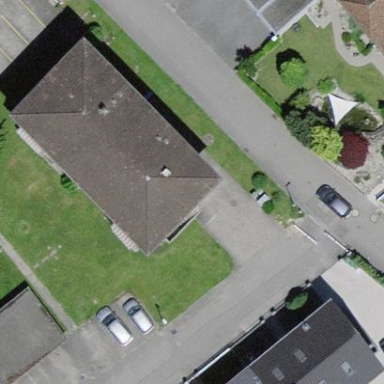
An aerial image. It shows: Building with hipped roof made of roof tiles.